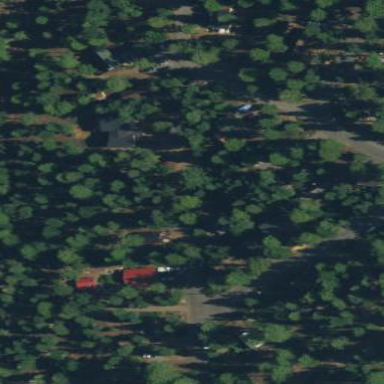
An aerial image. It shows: Woodland with evergreen needle-leaved trees.